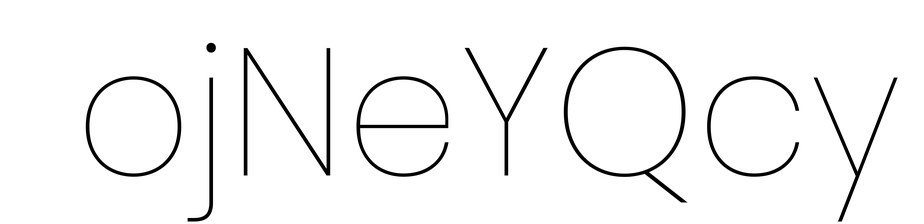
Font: Poppins-Thin